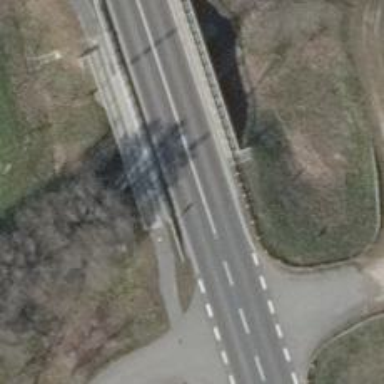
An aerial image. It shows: Primary highway bridge with asphalt surface. There is cycle track alongside it.